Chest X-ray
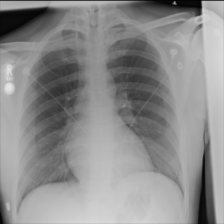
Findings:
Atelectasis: negative
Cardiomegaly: negative
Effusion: negative
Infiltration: negative
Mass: negative
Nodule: negative
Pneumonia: negative
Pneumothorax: negative
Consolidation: negative
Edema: negative
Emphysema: negative
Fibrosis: negative
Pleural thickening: negative
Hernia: negative